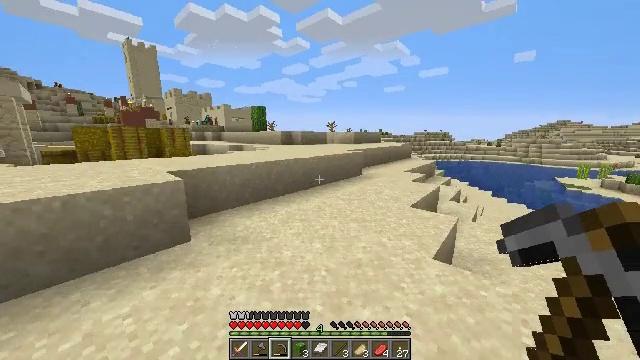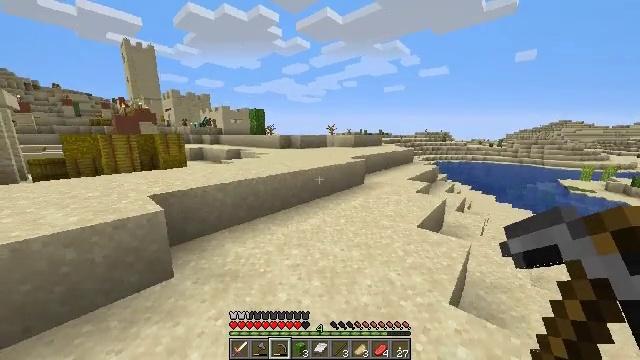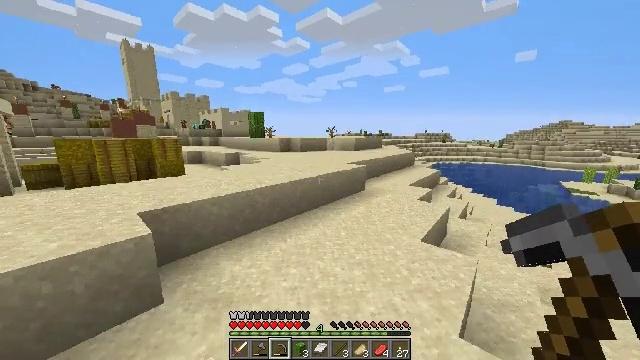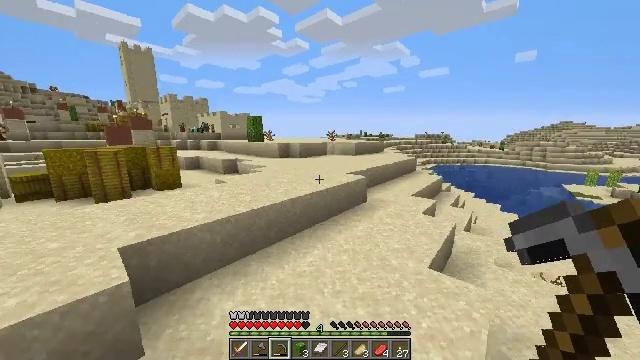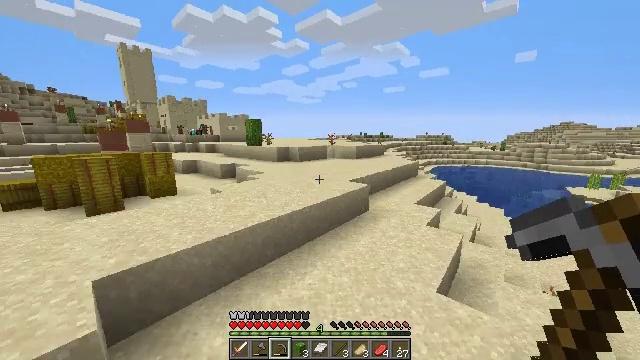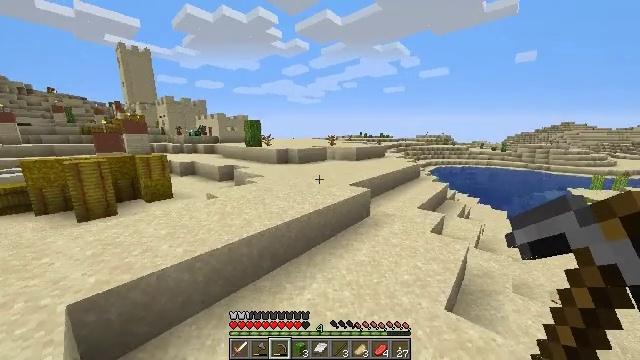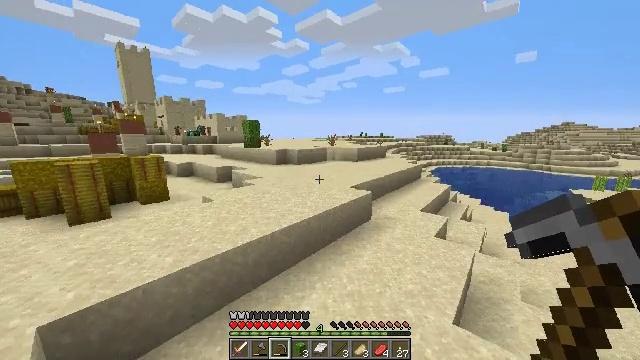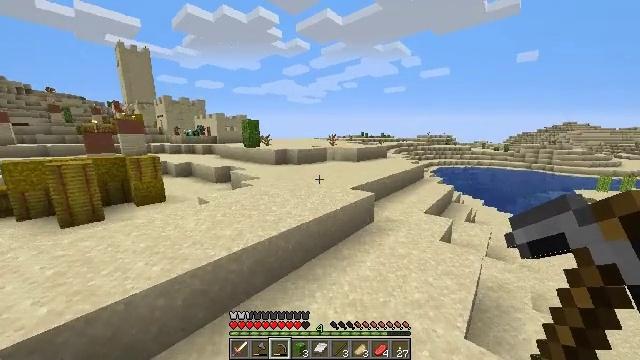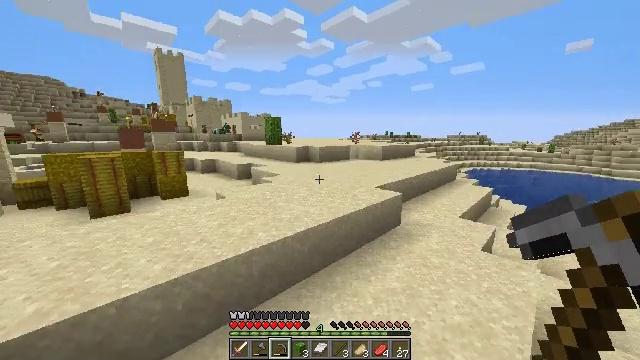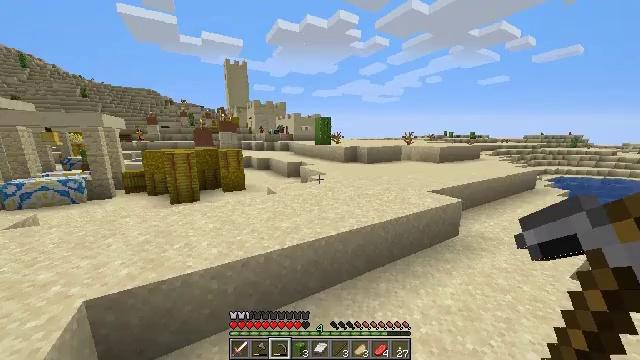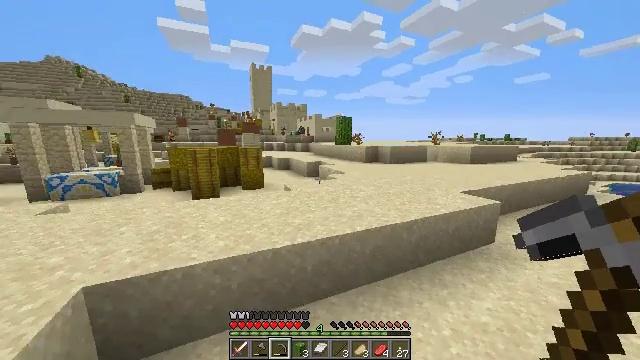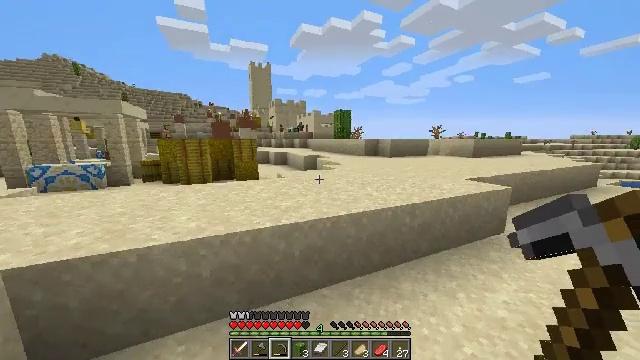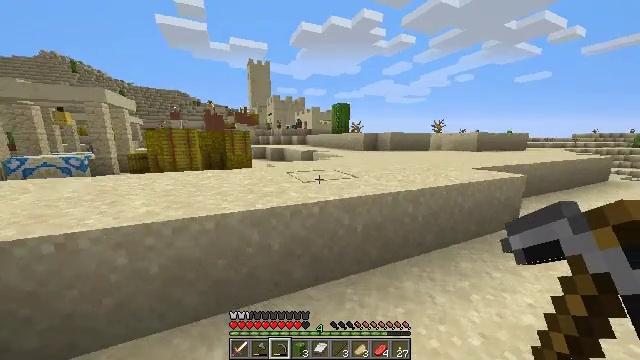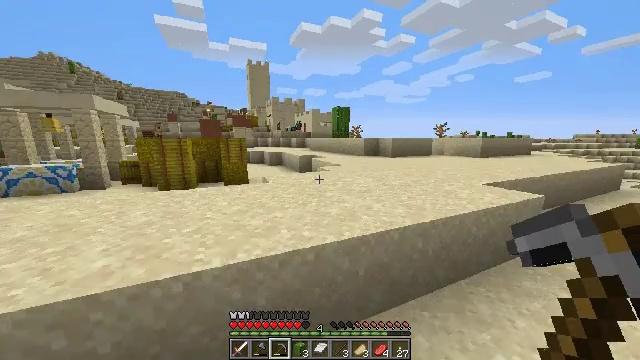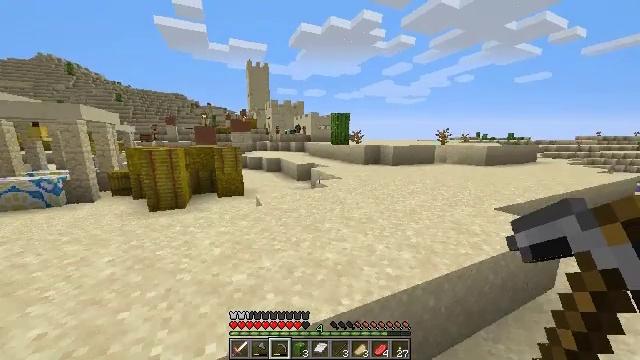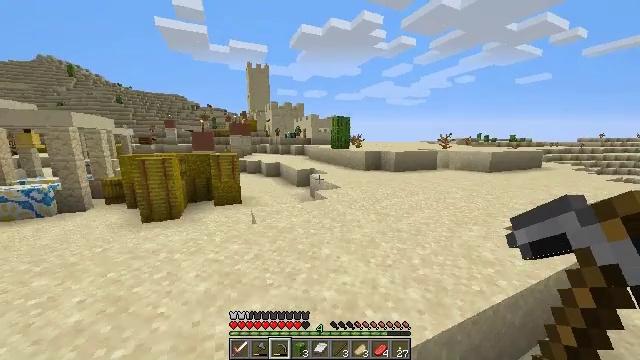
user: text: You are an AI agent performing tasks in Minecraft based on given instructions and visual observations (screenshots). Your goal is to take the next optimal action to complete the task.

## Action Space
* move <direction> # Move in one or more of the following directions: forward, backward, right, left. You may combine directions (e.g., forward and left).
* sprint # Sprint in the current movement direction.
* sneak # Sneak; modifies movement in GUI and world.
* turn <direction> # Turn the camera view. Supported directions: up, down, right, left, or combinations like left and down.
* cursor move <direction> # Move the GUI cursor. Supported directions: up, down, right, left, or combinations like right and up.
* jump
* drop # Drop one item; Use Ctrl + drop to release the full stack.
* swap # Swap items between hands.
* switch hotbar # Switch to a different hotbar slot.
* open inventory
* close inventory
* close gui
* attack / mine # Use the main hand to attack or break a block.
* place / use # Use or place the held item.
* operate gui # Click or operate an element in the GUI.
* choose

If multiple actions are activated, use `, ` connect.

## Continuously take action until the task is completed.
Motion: motion action
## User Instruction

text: Break the cut sandstone block.
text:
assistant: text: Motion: move forward, sprint, jump
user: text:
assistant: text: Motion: move forward, sprint, jump
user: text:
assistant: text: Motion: move forward, sprint, jump
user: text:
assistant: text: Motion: move forward, sprint, jump
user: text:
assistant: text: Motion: move forward, sprint, jump
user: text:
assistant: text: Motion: move forward, sprint, jump
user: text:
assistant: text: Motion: move forward, sprint, jump
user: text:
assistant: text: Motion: move forward, sprint, turn left, jump
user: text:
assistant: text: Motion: move forward, sprint, turn left, jump
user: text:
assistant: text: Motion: move forward, sprint, turn left, jump
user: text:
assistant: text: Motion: move forward, sprint, jump
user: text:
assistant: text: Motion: move forward, sprint, jump
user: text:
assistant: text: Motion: move forward, sprint, jump
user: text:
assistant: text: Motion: move forward, sprint, jump
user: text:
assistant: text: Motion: move forward, sprint, jump
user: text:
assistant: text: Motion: move forward, sprint, turn up, jump
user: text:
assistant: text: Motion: move forward, sprint, turn right and up, jump
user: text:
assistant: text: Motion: move forward, sprint, jump
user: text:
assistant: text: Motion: move forward, turn right, jump
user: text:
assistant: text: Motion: move forward, turn right, jump
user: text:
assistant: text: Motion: move forward, turn right, jump
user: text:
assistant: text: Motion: move forward, jump
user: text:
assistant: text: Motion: move forward, jump
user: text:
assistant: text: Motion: move forward, jump
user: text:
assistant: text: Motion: move forward, sprint, jump
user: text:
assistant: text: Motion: move forward, sprint, jump
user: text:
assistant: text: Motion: move forward, sprint, jump
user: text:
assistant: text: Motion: move forward, sprint, jump
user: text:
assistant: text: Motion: move forward, sprint, jump
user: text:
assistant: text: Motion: move forward, sprint, jump